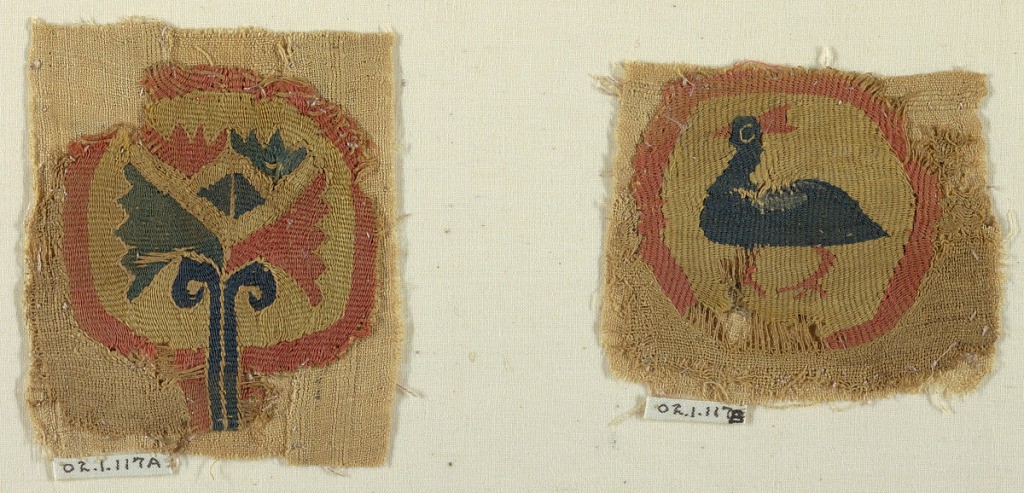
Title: Fragments
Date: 4th–5th century
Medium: Warp; Z-spun linen. Wefts; Z-spun lunen, S-spun wools. Technique: slit tapestry with supplementary weft wrapping
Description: A: Stylized flower or leaf within a circle
B. Duck within a circle